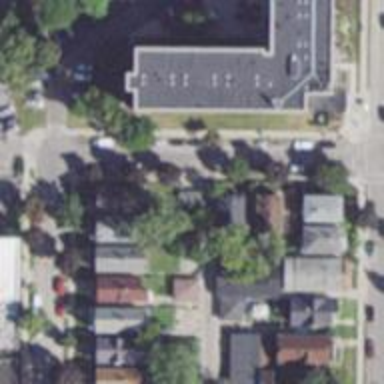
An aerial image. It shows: Alley classified as service road.